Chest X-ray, AP view. Patient: 25 years old, sex M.
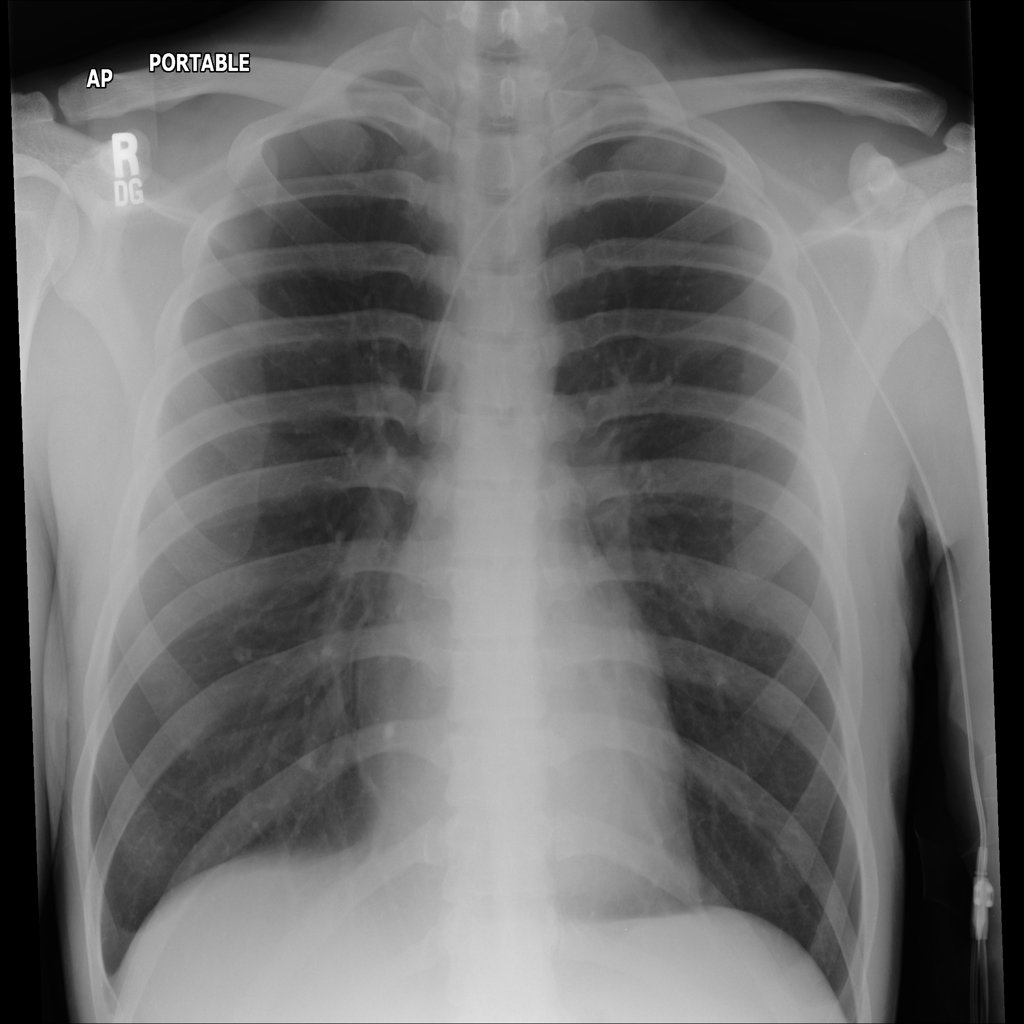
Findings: No Finding